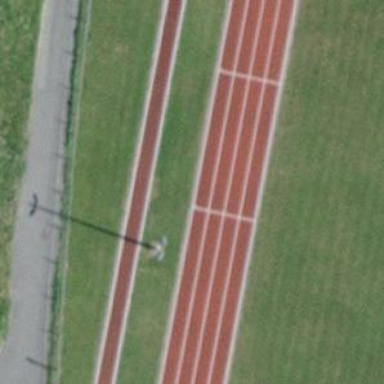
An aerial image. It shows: Track in leisure land.